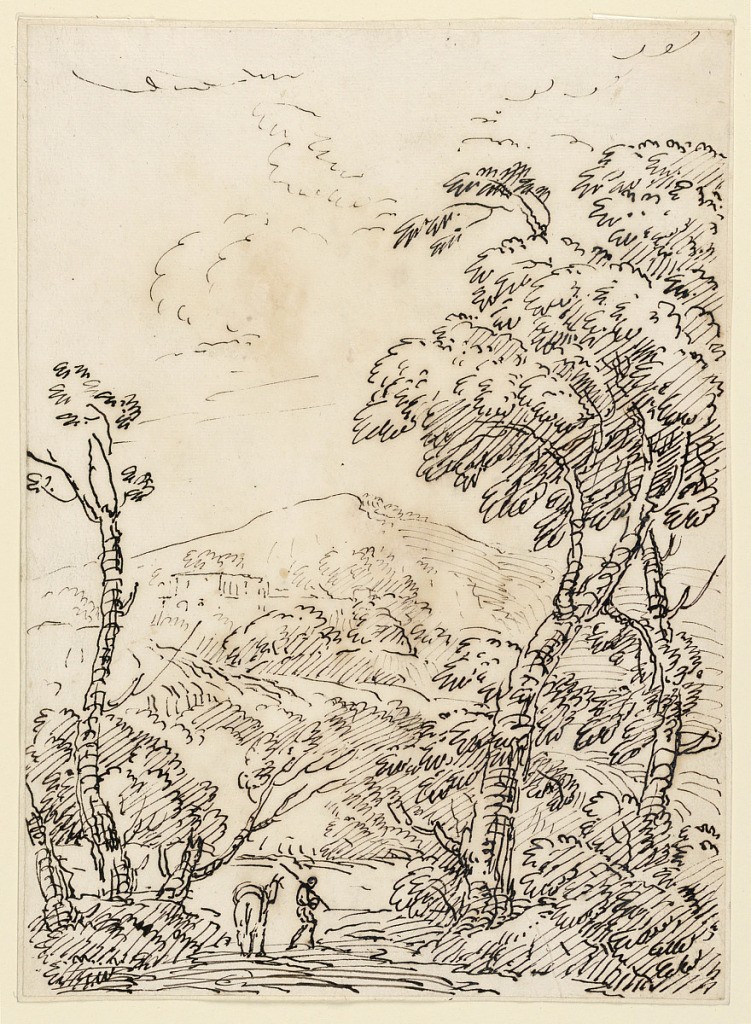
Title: Man with Donkey in Landscape
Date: early 19th century
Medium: Pen and ink on paper
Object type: Drawing
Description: A small figure with donkey in a landscape, framed by trees. A mountain rises in the center distance.